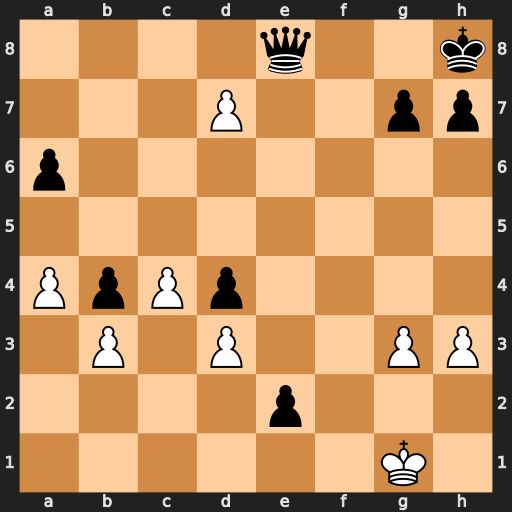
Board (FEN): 4q2k/3P2pp/p7/8/PpPp4/1P1P2PP/4p3/6K1
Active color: w
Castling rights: -
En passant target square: -
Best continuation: dxe8=Q#